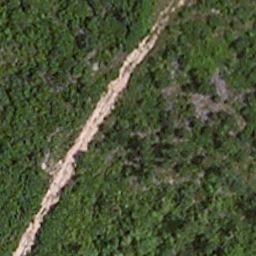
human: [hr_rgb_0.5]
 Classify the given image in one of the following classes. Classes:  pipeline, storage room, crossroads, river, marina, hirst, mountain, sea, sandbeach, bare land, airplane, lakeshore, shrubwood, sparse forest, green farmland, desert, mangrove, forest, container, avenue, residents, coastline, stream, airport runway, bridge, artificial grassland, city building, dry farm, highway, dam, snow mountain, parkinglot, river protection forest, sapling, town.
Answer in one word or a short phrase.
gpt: avenue